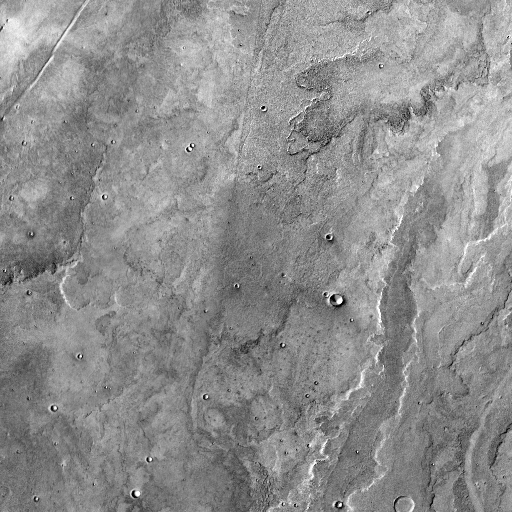
Crater classes present: Background, Other, Buried